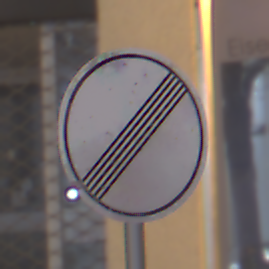
Verkehrszeichen: EndeSaemtlicherBegrenzungen
Umgebung: Outdoor, Urban
Tageszeit: Night
Wetter: Overcast
Licht: Artificial
Jahreszeit: Winter
Kontrast: MediumContrast